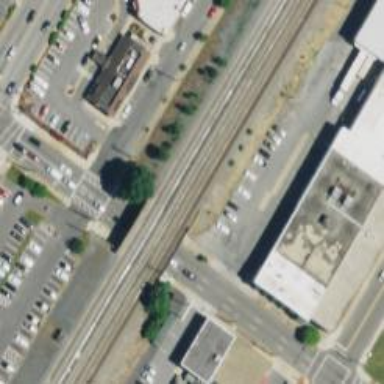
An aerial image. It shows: Railway siding for service.